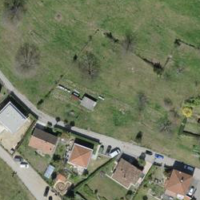
EUNIS habitat code: 55
Species observed at this site:
Cyperus esculentus